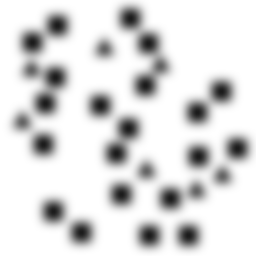
Squares: 21
Triangles: 7
Stars: 0
Total shapes: 28